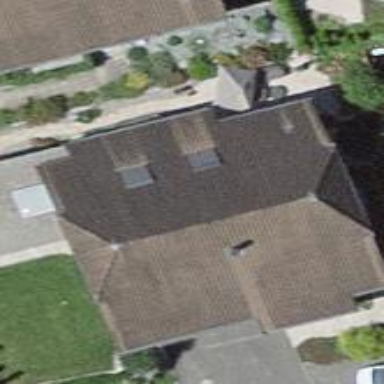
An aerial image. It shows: Building with tile roof.